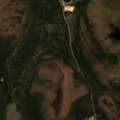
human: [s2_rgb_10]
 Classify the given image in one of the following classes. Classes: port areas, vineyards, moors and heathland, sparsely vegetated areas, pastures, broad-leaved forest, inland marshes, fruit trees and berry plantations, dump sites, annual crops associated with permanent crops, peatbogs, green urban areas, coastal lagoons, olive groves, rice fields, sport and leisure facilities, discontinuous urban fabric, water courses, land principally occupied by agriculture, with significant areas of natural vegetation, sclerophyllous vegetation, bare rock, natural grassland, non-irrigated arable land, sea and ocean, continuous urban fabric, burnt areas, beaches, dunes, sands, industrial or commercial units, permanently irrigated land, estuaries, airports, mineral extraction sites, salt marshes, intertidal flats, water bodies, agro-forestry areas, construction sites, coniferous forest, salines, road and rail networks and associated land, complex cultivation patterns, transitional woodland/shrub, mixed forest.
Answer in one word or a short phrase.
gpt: coniferous forest, transitional woodland/shrub, peatbogs